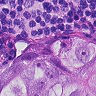
Metastatic tissue present: yes